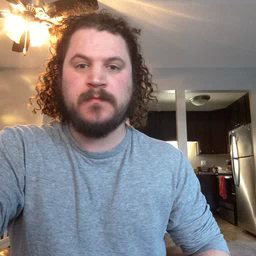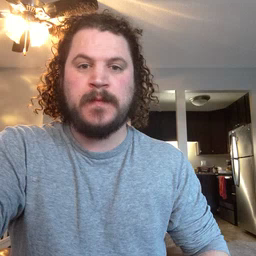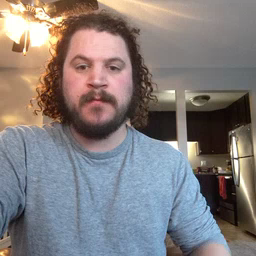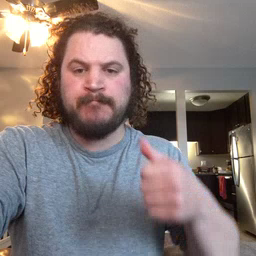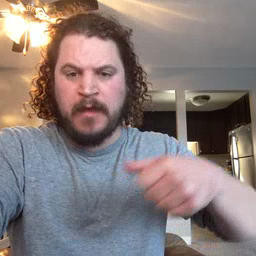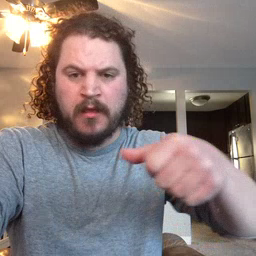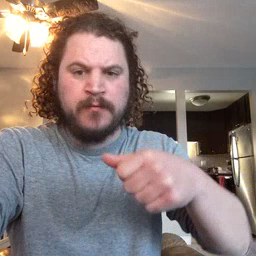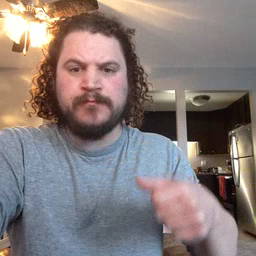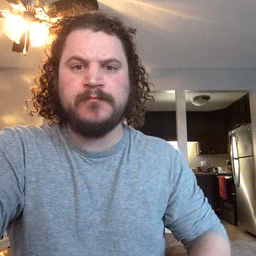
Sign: puzzle